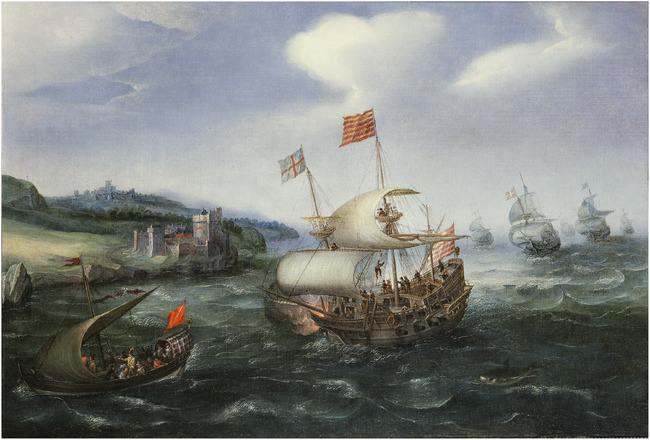
Title: Ships before the coast near Dover
Artist: Hendrik Vroom
Earliest date: 1610
Latest date: 1615
Genre: painting
Iconography: Walvis
Keywords: coastal view, topography, fortress, sailboat, sailing ship, full-rigged ship, cannon shot, whale, castle